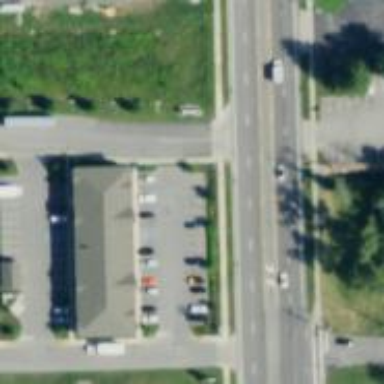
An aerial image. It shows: Retail area.